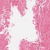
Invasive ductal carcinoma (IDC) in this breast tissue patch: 0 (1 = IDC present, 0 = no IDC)